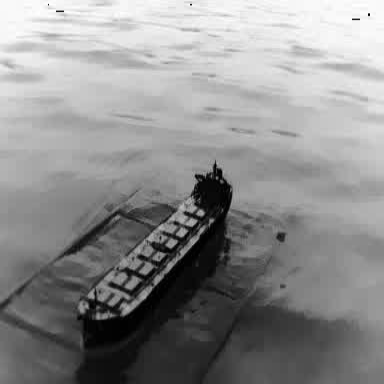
There is a liner in the infrared image.